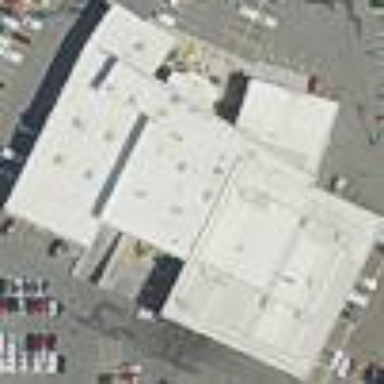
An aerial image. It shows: Building that houses car shop.